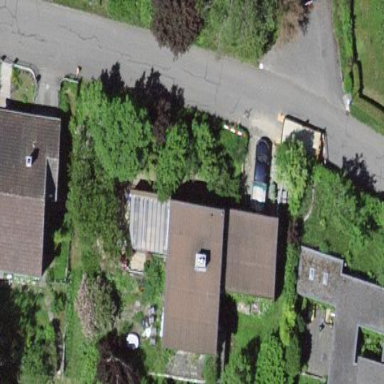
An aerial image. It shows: Residential building.